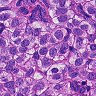
Metastatic tissue present: yes